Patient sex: F
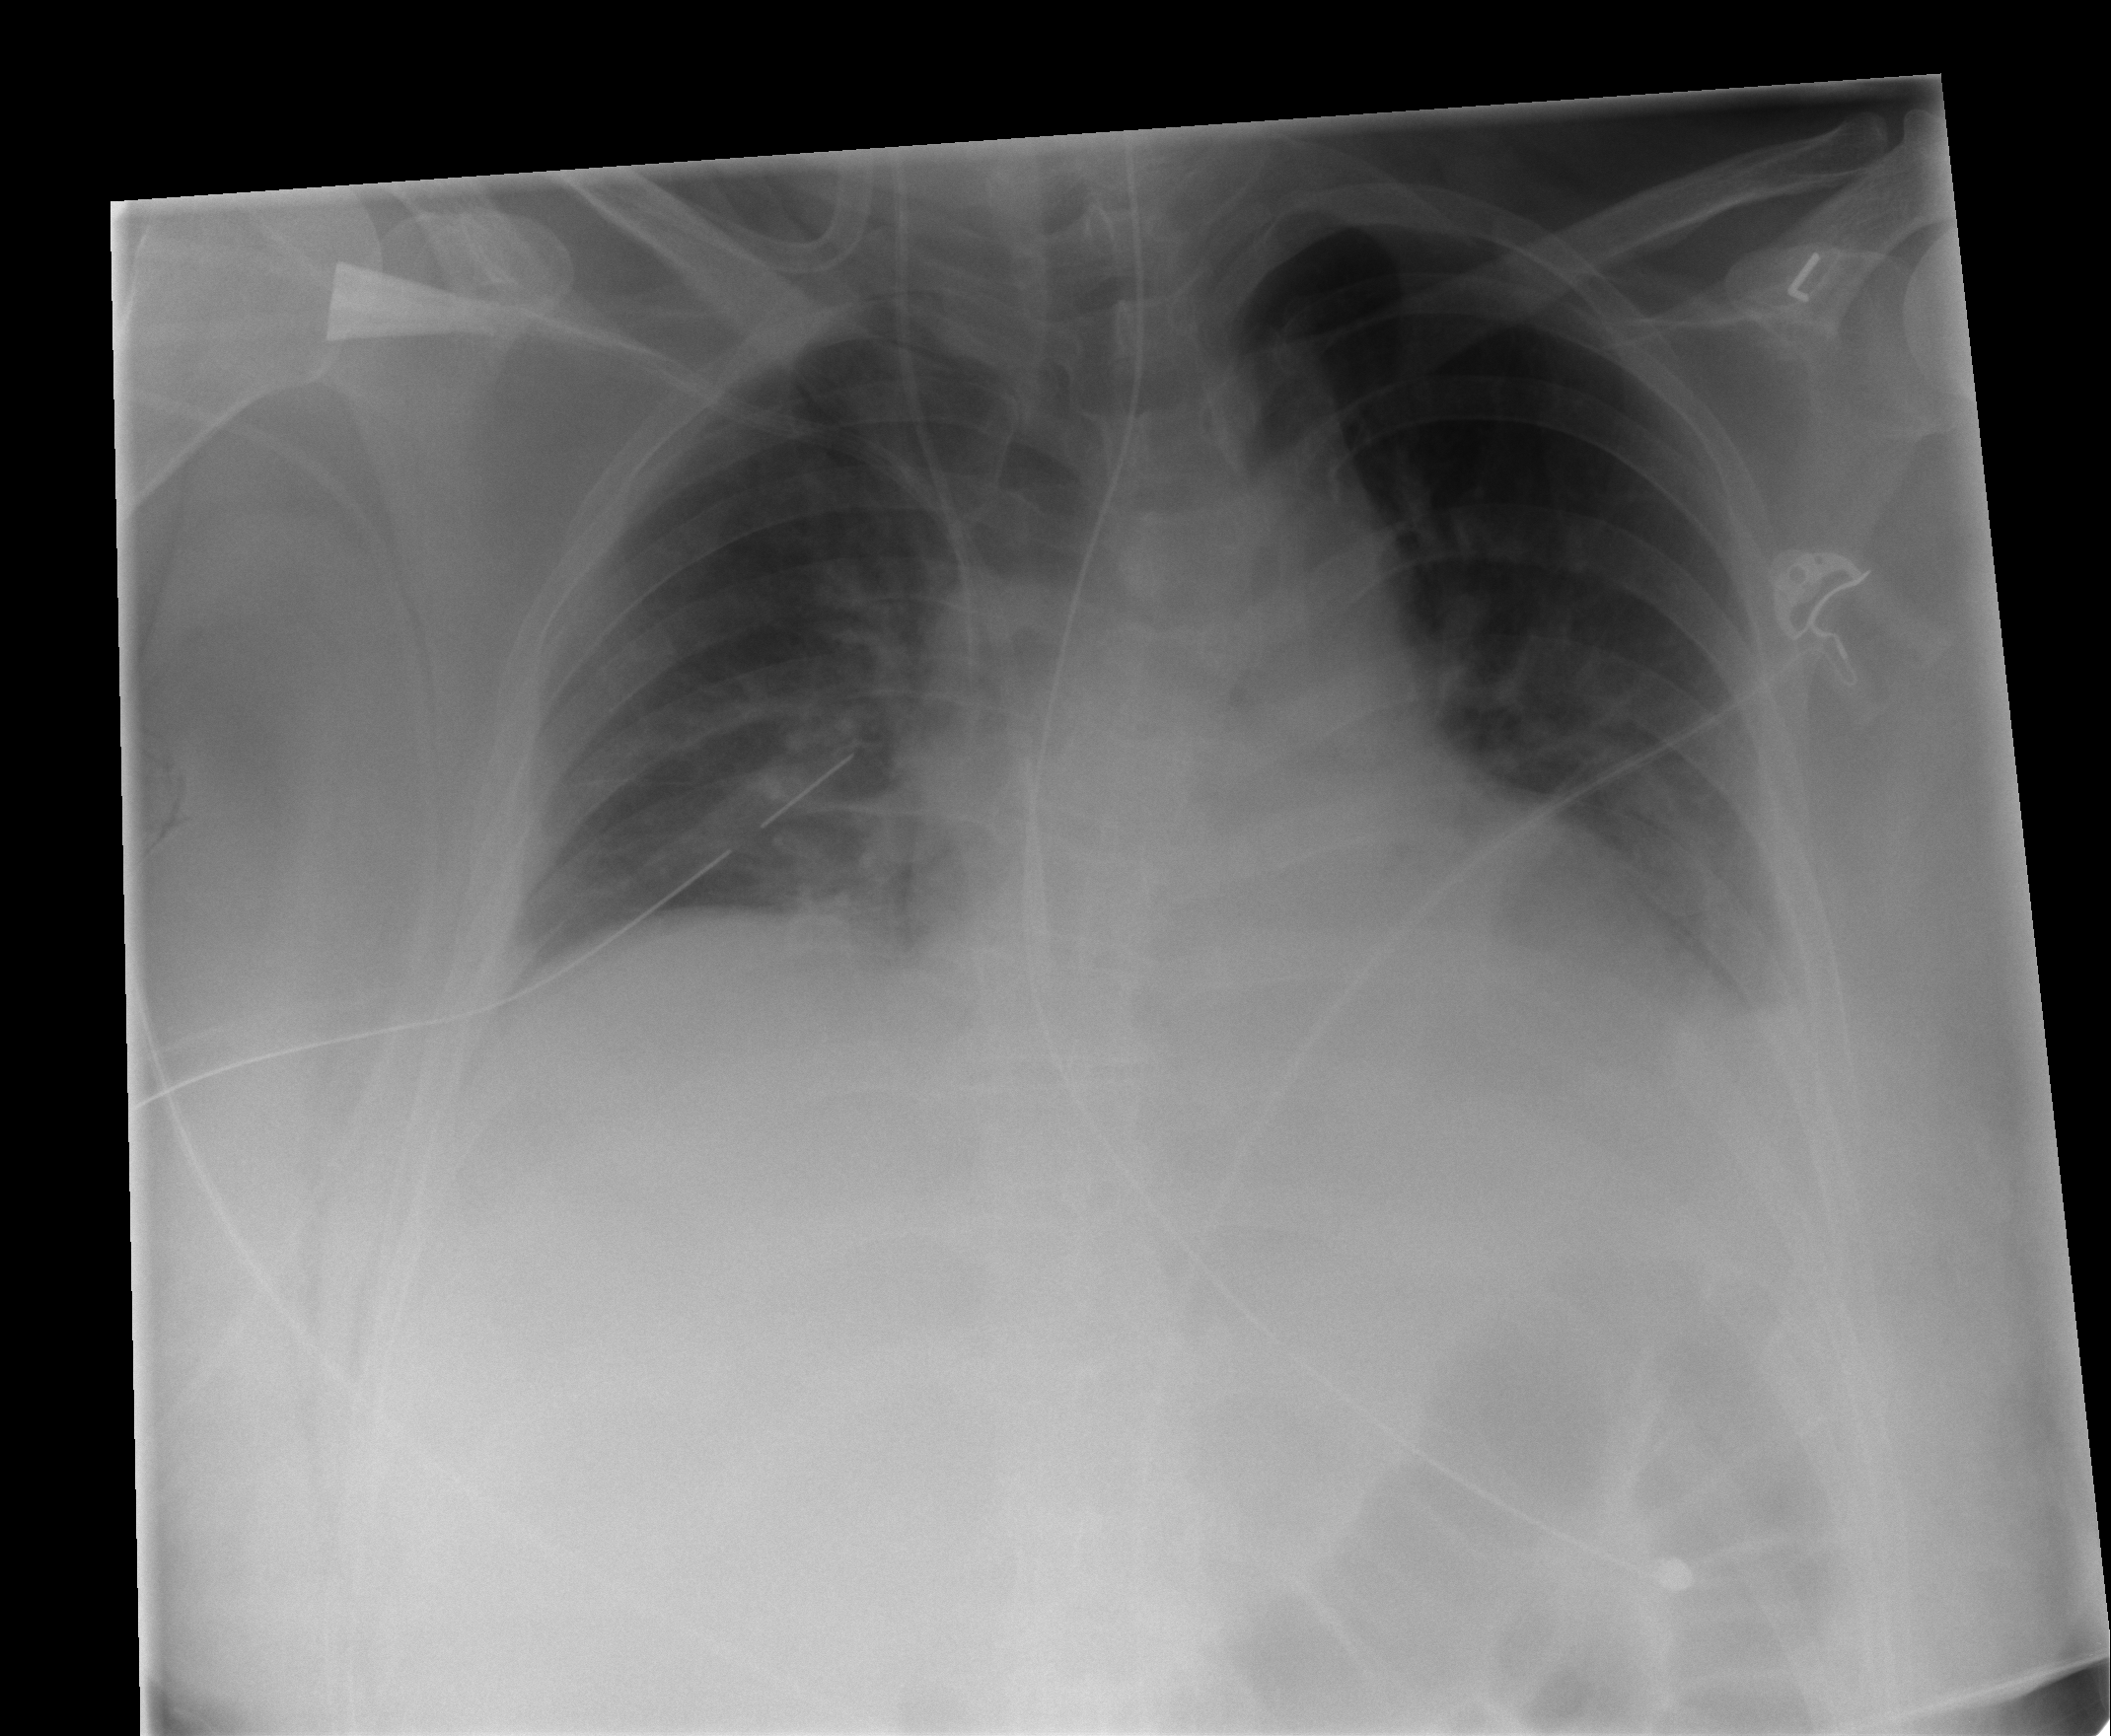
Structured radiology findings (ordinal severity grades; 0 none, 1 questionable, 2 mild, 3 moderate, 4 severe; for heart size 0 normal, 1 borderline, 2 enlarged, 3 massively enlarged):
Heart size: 0
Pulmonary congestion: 1
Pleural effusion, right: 0
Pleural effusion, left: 1
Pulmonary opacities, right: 0
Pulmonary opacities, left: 0
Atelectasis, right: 2
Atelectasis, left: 2